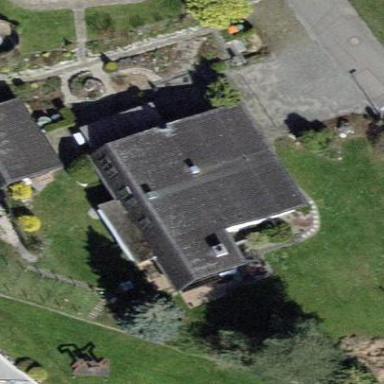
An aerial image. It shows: Building with flat roof.